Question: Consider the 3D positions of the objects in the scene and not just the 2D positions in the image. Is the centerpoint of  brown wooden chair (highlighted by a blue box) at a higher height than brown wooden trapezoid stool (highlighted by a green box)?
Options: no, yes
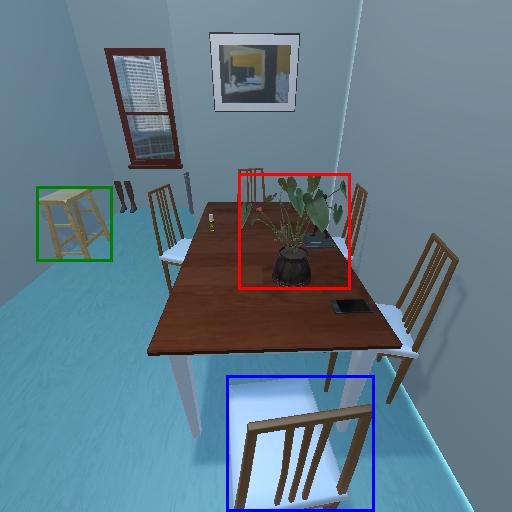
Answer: no